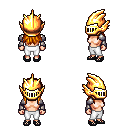
a pixel art fantasy rpg character, female body template, human, light skin, steel arm armor, white pants, dark blonde unkempt hairstyle, gold helm, ghillies, four views (front, back, left, right), 2x2 character sprite sheet, small pixel art, hard edges, no anti-aliasing